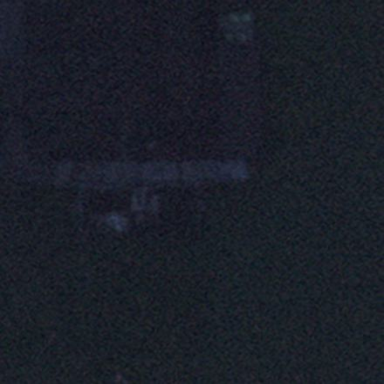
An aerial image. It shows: Barn.